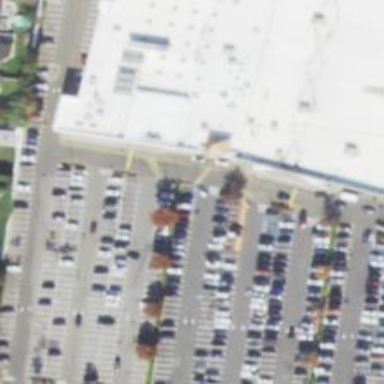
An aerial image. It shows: Supermarket.